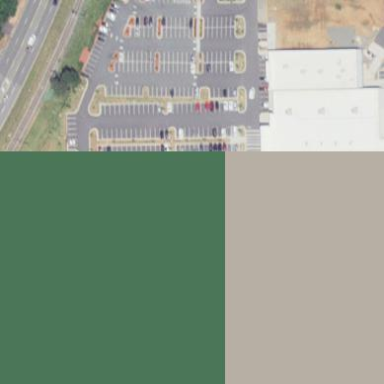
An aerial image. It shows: Retail area.